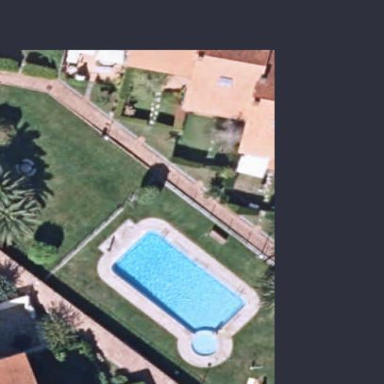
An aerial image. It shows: Swimming pool located in leisure land.